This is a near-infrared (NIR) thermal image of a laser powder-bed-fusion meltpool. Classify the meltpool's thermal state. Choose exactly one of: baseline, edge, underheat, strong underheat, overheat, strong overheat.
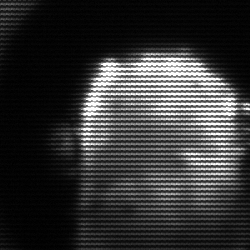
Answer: baseline